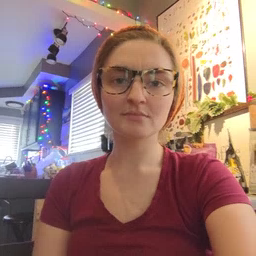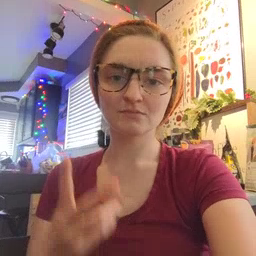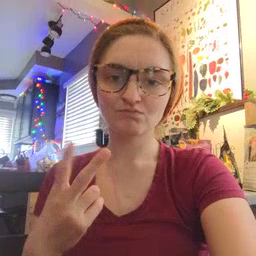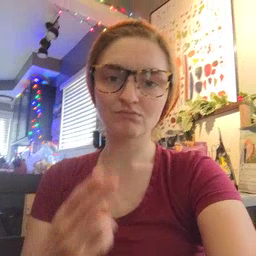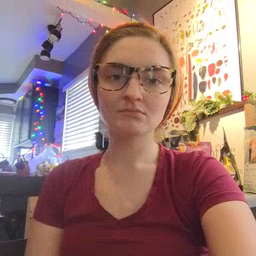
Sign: scissors